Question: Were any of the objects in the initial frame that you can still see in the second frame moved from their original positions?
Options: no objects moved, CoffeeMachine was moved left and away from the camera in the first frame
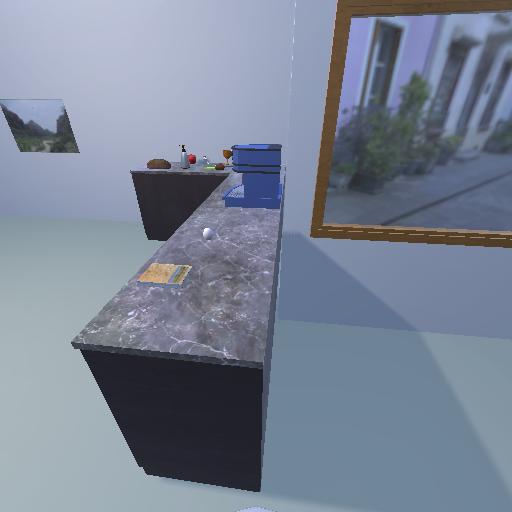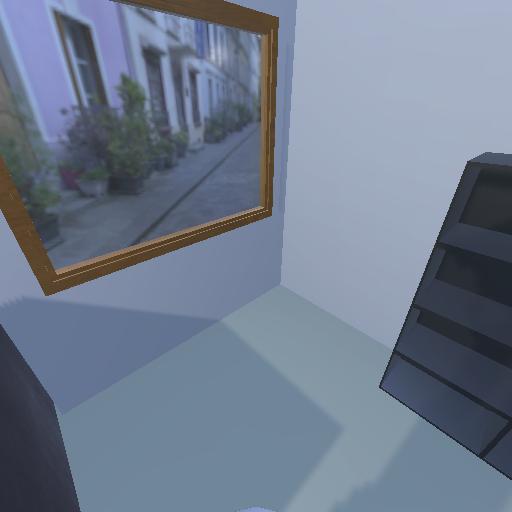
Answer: no objects moved